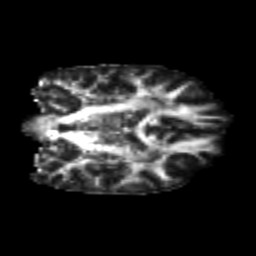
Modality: FA
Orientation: coronal
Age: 20
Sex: female
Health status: healthy
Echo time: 0.074 s